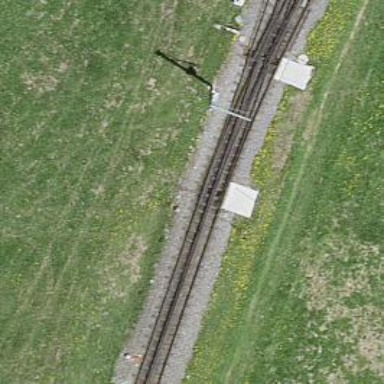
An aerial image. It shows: Railway switch.